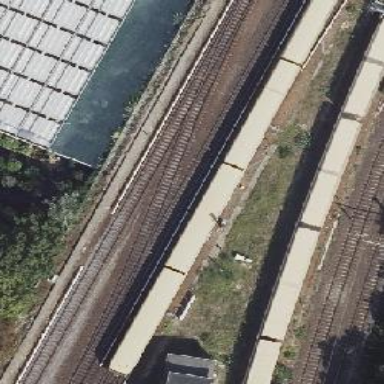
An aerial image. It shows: Railway signal.